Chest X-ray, AP view. Patient: 73 years old, sex M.
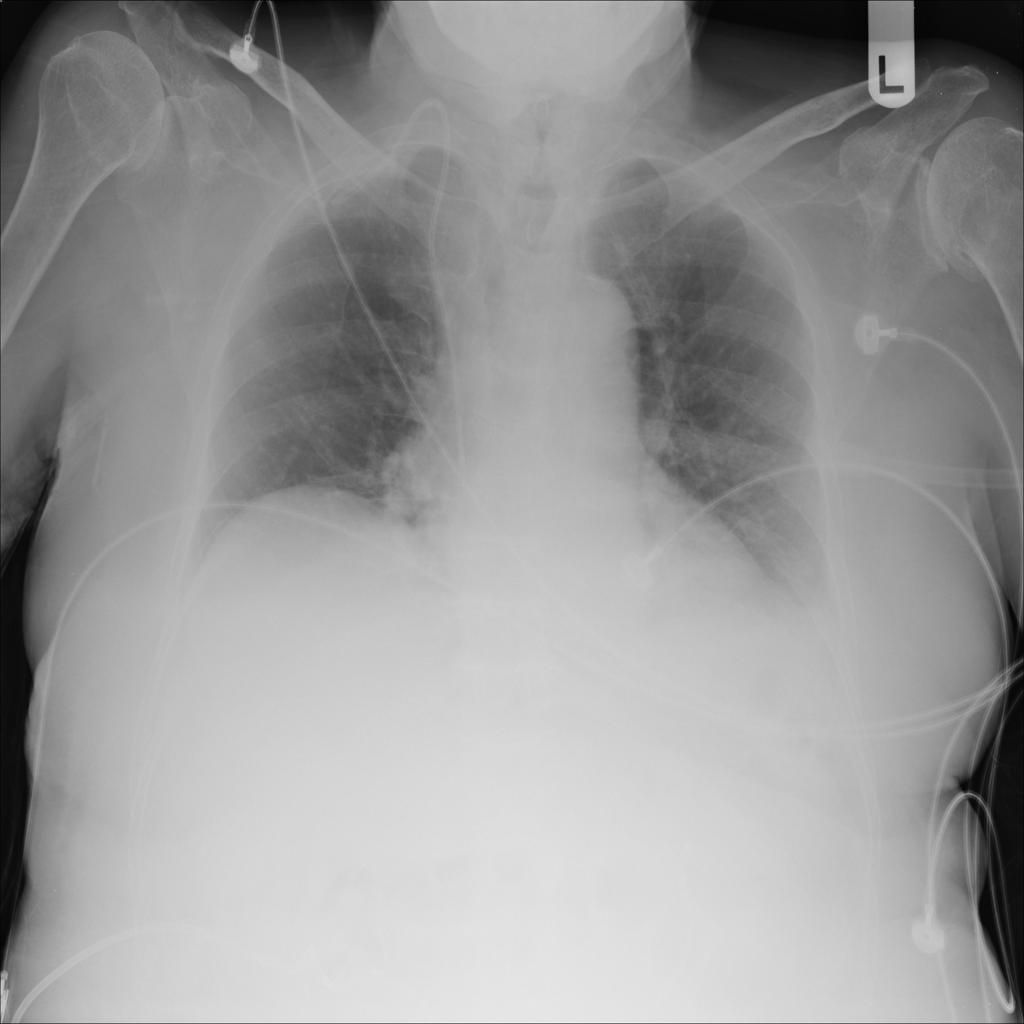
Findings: Atelectasis